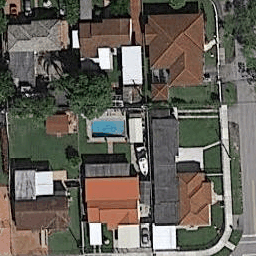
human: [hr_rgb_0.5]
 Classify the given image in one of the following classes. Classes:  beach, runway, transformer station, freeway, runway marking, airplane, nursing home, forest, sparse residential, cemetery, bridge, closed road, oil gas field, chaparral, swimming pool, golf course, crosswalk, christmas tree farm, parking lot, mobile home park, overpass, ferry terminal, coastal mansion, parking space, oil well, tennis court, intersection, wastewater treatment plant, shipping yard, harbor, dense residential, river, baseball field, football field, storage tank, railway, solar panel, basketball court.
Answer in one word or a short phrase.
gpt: dense residential